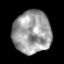
Tissue: prostate
Cell type: T cells
Senescence score: 0.3567
Nuclear area (px): 1586
Mean DAPI intensity: 157.422